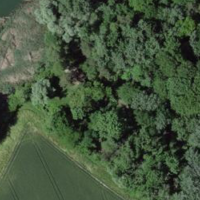
EUNIS habitat code: 41
Species observed at this site:
Corvus corone
Alcedo atthis
Sylvia borin
Aegithalos caudatus
Sylvia atricapilla
Spinus spinus
Poecile palustris
Larus michahellis
Cygnus olor
Ardea alba
Erithacus rubecula
Cuculus canorus
Dryocopus martius
Certhia familiaris
Phoenicurus ochruros
Corvus corax
Tringa nebularia
Tringa ochropus
Cyanistes caeruleus
Corylus avellana
Sturnus vulgaris
Chloris chloris
Troglodytes troglodytes
Passer domesticus
Mareca penelope
Passer montanus
Turdus merula
Spatula clypeata
Mareca strepera
Hirundo rustica
Milvus migrans
Milvus milvus
Mergus merganser
Turdus pilaris
Regulus regulus
Coccothraustes coccothraustes
Motacilla alba
Delichon urbicum
Tachybaptus ruficollis
Certhia brachydactyla
Podiceps cristatus
Actitis hypoleucos
Turdus philomelos
Fulica atra
Anas crecca
Emberiza citrinella
Dendrocopos major
Turdus viscivorus
Falco peregrinus
Buteo buteo
Chroicocephalus ridibundus
Muscicapa striata
Phylloscopus collybita
Gallinula chloropus
Dendrocoptes medius
Pica pica
Sitta europaea
Garrulus glandarius
Falco tinnunculus
Picus viridis
Ficedula hypoleuca
Acrocephalus scirpaceus
Motacilla cinerea
Anas platyrhynchos
Accipiter gentilis
Aythya ferina
Streptopelia decaocto
Aythya fuligula
Fringilla coelebs
Regulus ignicapilla
Aythya marila
Carduelis carduelis
Columba palumbus
Phalacrocorax carbo
Parus major
Anser anser
Ciconia ciconia
Accipiter nisus